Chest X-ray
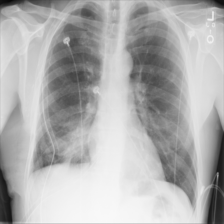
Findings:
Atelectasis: negative
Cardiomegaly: negative
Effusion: negative
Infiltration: negative
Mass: negative
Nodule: negative
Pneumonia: negative
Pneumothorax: negative
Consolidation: negative
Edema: negative
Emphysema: negative
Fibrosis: negative
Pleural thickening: negative
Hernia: negative